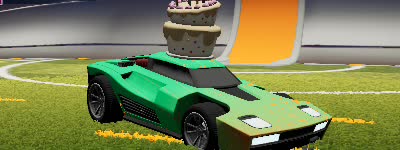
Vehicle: breakout